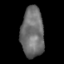
Tissue: skin
Cell type: Epithelial cells
Senescence score: 0.2543
Nuclear area (px): 1119
Mean DAPI intensity: 110.796